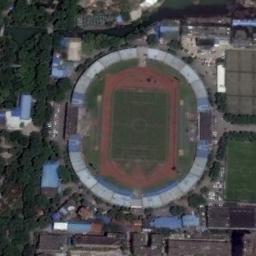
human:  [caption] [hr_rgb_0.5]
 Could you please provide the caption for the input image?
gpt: The circular stadium is next to the building and many vegetation .

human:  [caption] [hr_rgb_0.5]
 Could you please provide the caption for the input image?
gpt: The stadium is next to some buildings and trees .

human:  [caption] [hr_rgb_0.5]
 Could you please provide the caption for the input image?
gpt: This rectangular stadium has dense residential areas on one side .

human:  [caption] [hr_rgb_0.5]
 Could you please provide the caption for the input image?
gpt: There are many trees beside the stadium .

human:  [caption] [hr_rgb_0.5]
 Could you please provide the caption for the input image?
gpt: There are some buildings and green trees around the stadium .